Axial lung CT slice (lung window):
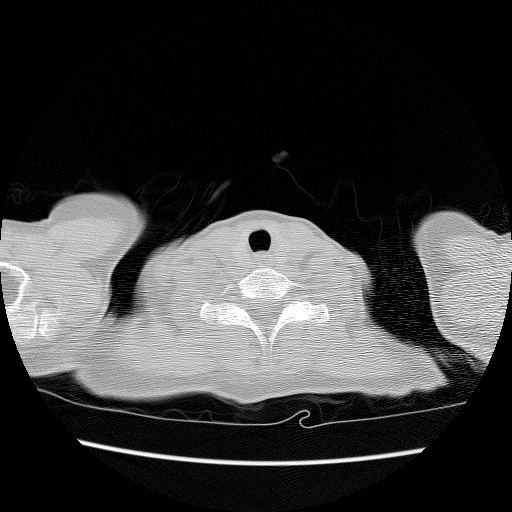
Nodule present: no